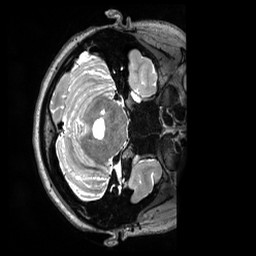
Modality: T2w
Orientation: axial
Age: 23
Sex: female
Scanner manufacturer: siemens
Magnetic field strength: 3 T
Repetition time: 3.2 s
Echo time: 0.563 s